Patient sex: M
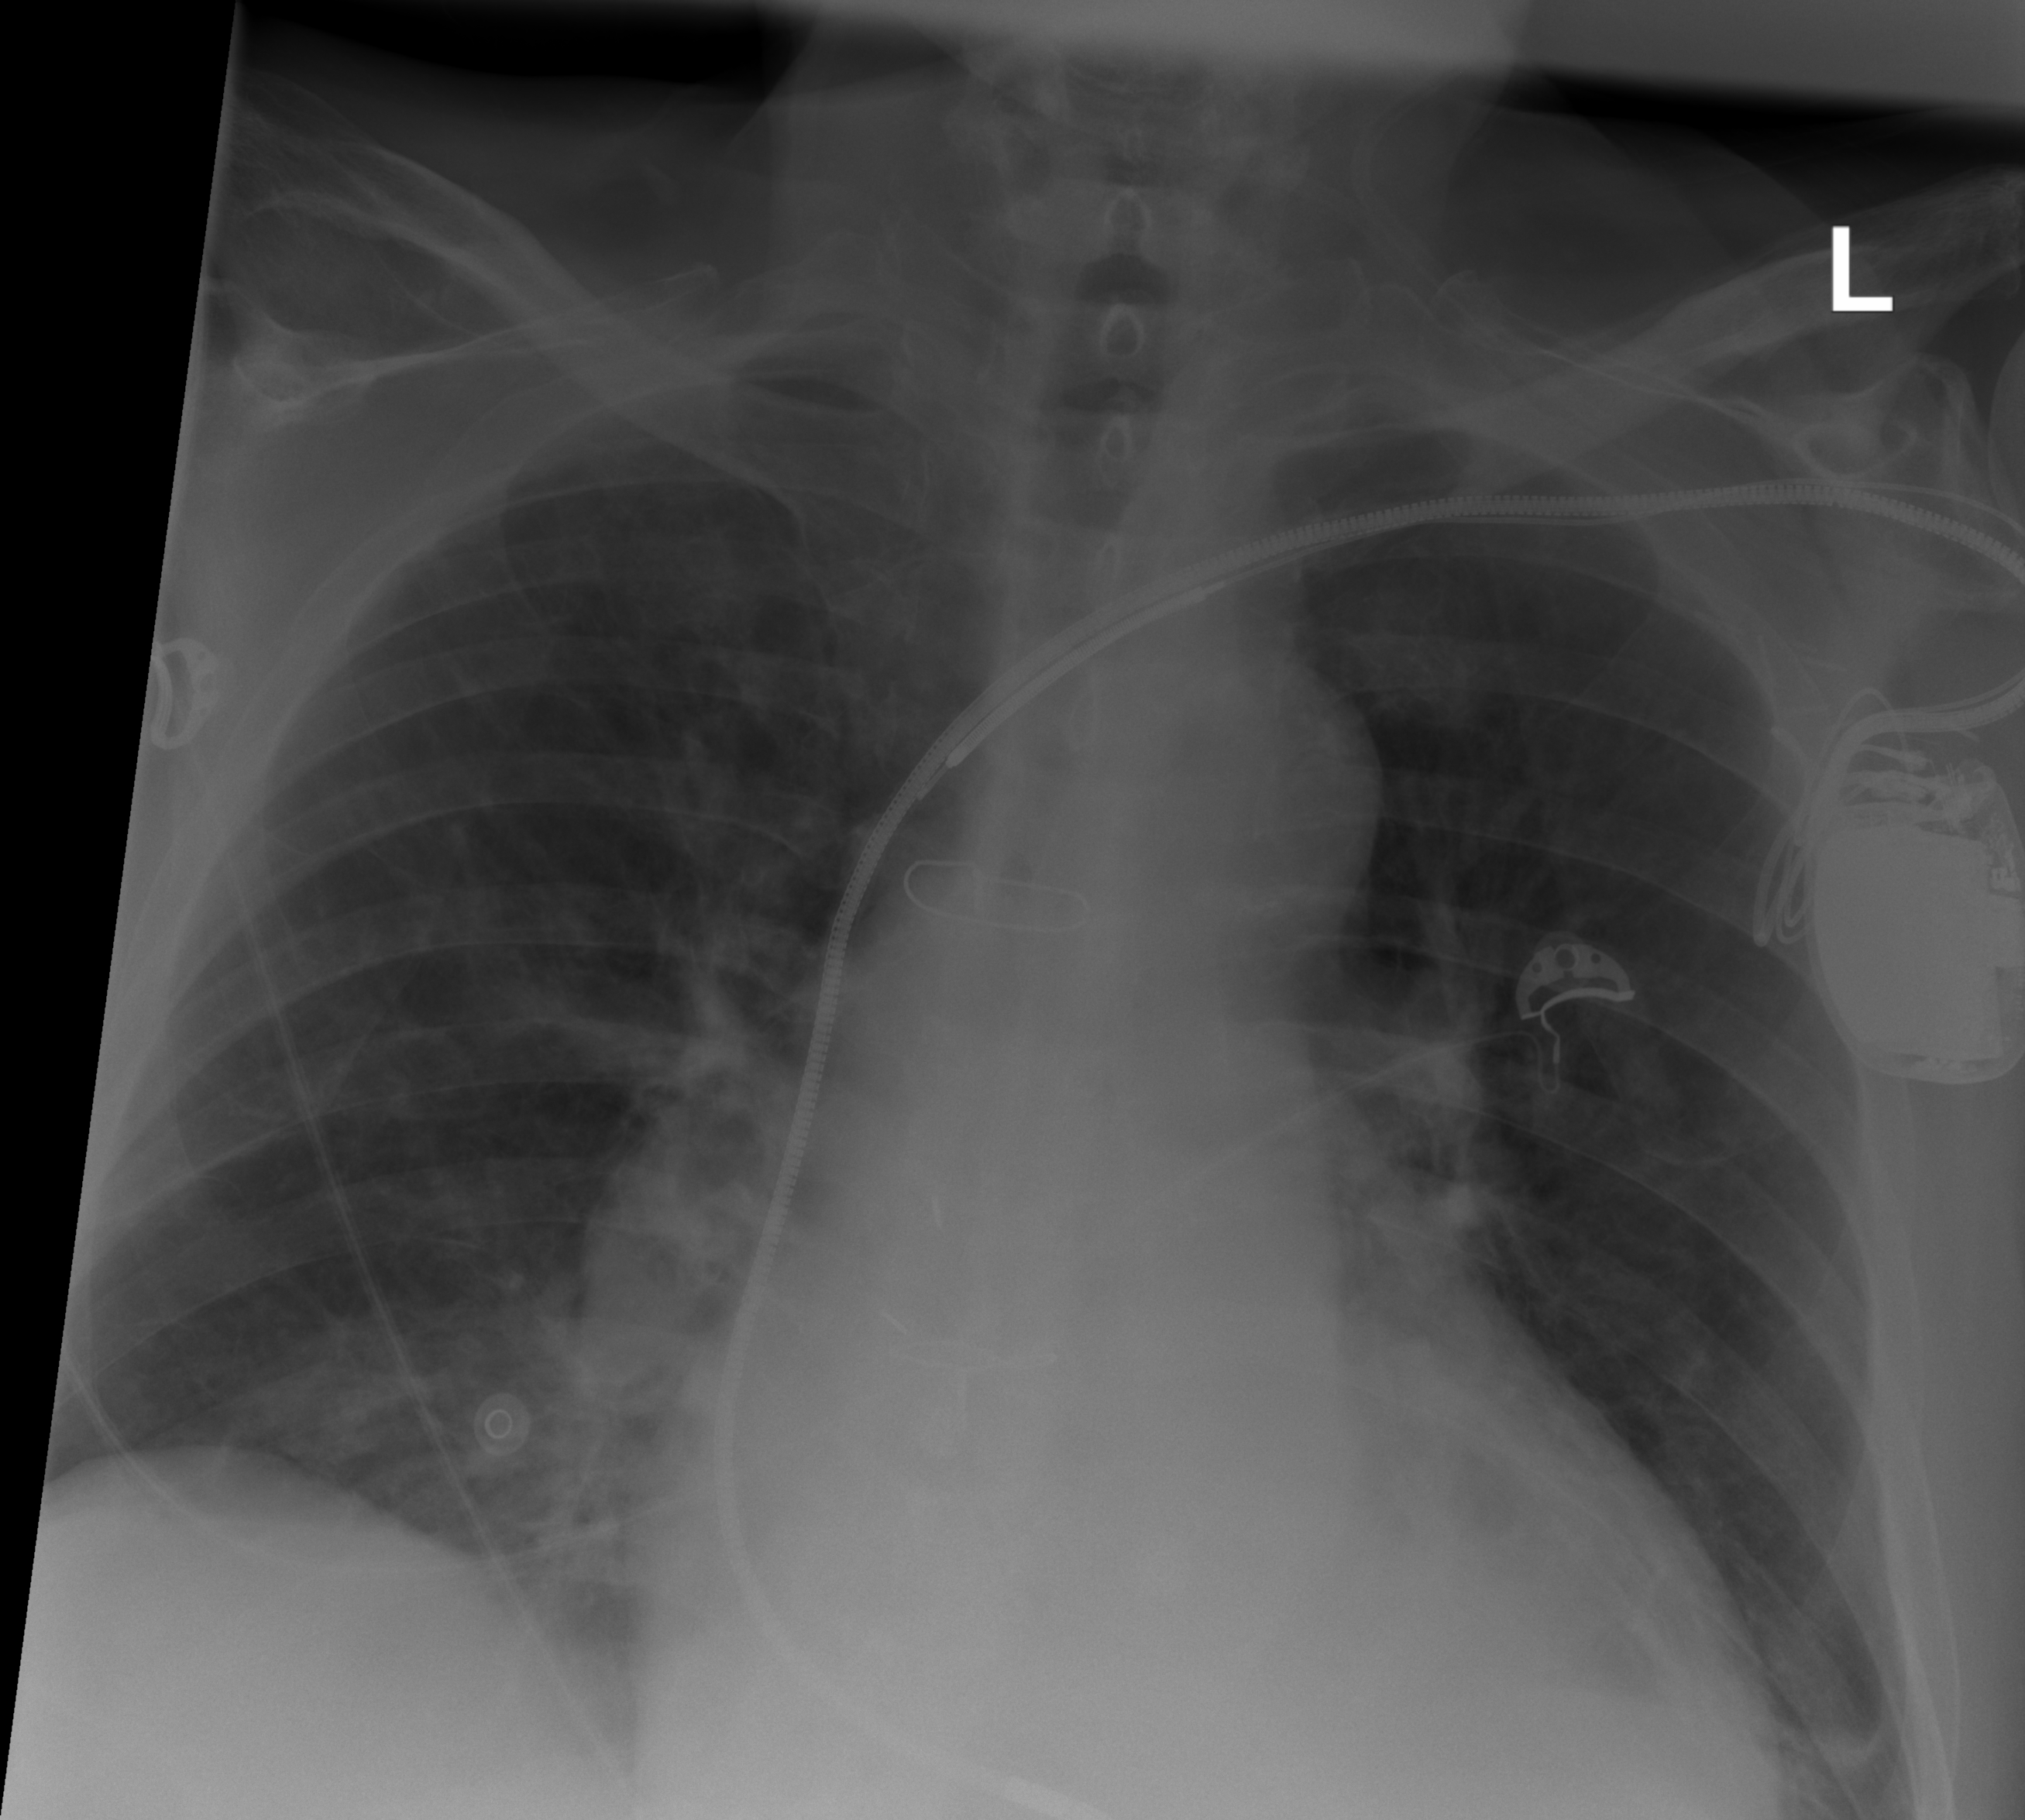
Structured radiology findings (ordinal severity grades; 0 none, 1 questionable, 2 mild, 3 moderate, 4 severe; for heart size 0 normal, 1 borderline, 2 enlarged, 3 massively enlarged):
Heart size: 2
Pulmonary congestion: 0
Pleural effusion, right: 0
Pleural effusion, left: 0
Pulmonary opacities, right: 0
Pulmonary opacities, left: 0
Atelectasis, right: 1
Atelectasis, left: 2